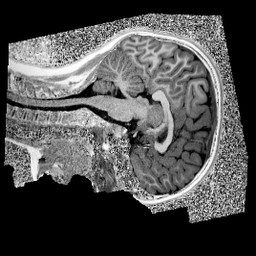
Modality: UNIT1
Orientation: sagittal
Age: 11
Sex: female
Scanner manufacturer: siemens
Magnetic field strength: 3 T
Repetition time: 4 s
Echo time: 0.00299 s